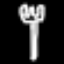
Label: fork